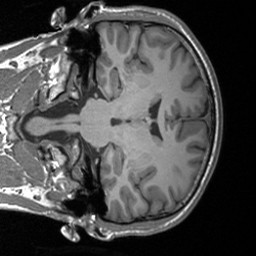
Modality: T1w
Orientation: coronal
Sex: male
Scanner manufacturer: siemens
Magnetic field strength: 3 T
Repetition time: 1.9 s
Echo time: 0.00226 s